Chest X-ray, PA view. Patient: 31 years old, sex F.
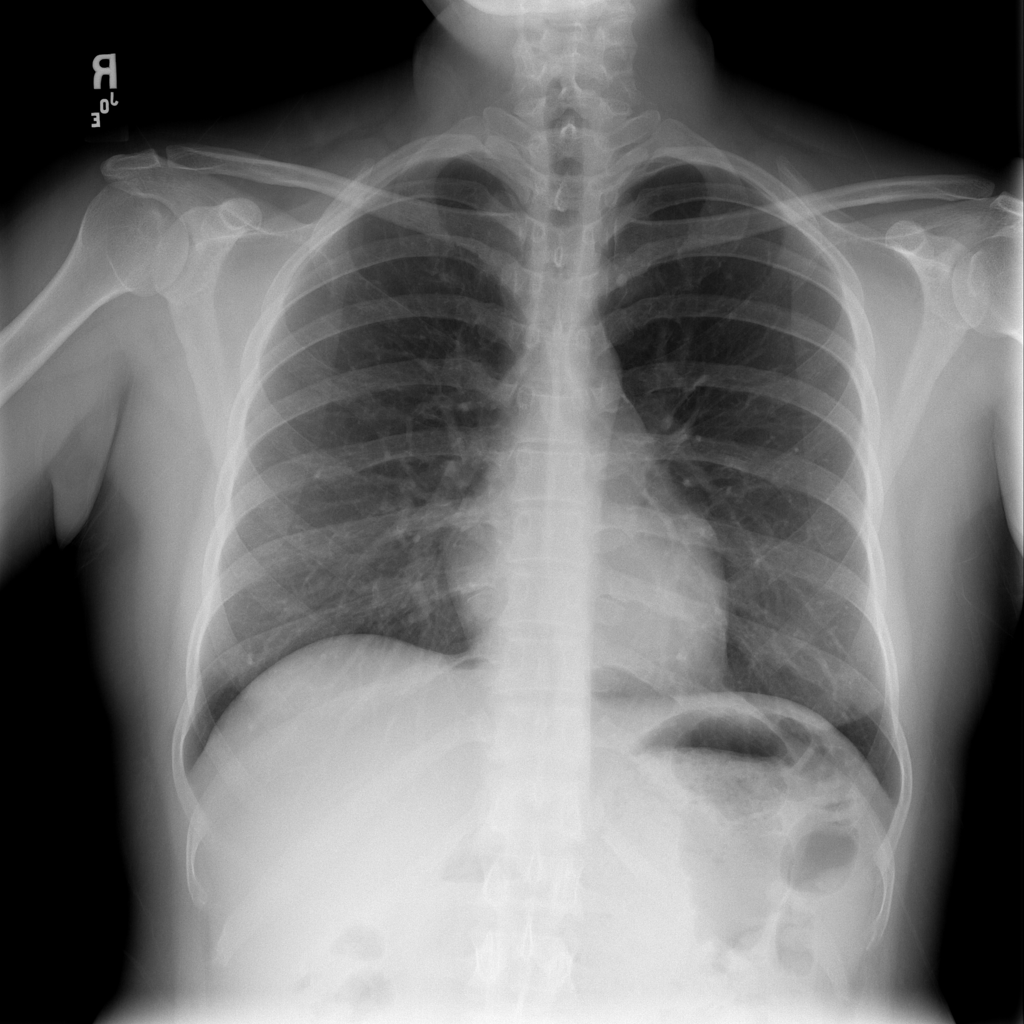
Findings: No Finding